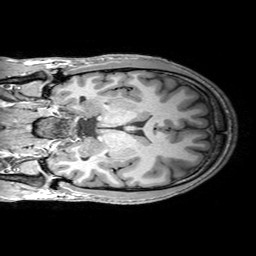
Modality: T1w
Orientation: coronal
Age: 26
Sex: male